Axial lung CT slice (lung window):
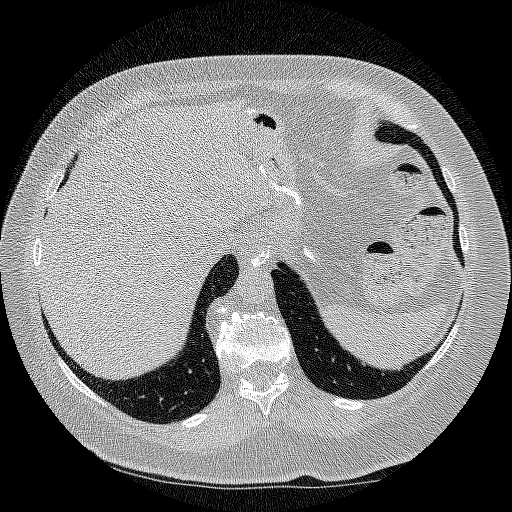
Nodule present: no